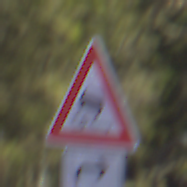
Verkehrszeichen: SchleuderOderRutschgefahr
Zusatzzeichen unten: RichtungsangabeDurchPfeile5
Umgebung: Outdoor, Nature
Tageszeit: MorningAfternoon
Wetter: Clear
Licht: Natural
Jahreszeit: Winter
Kontrast: HighContrast